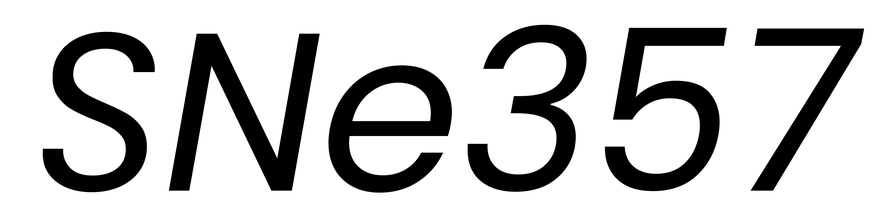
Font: Poppins-Italic